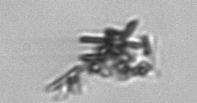
Label: detritus